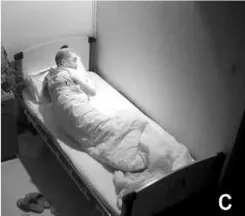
Complex behaviors were detected during N3 sleep through video. The specific movements are as follows: he suddenly sat up from N3 sleep stage with eyes opened widely, shouted, and aimlessly moved his limbs. (A-F) Indicates the order in which abnormal actions occur.
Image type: endoscopy (arthroscopy)